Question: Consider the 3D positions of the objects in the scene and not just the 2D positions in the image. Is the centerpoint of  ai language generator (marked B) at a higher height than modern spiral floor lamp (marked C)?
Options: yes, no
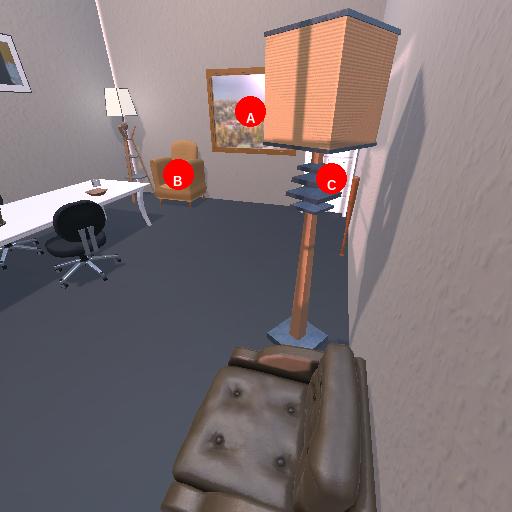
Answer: yes